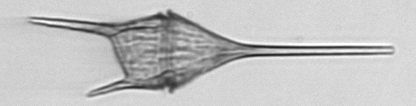
Label: Tripos_lineatus